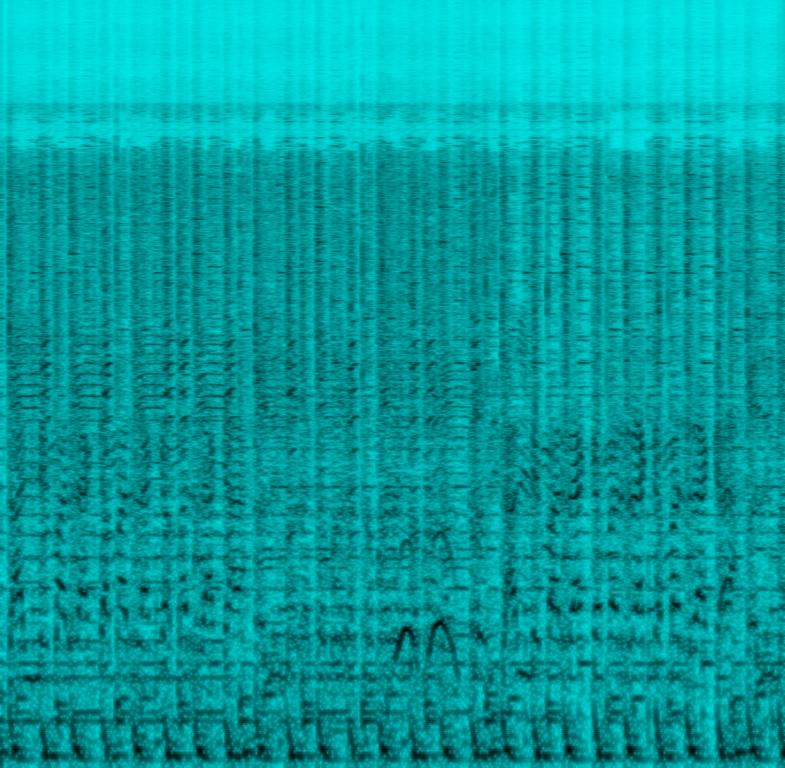
This is a latin dance piece. There are two vocals taking turns singing the same line repeatedly. There is a keyboard and a trumpet playing the main melody. A fast-paced electronic percussion is playing in the rhythmic background. This is a dizzyingly high tempo song. It is very danceable. This piece can be played in latin nightclubs and latin dance courses.